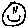
Label: smiley face